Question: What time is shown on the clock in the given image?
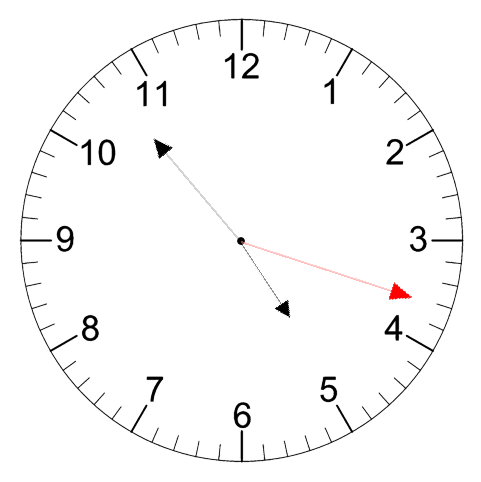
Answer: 04:53:18